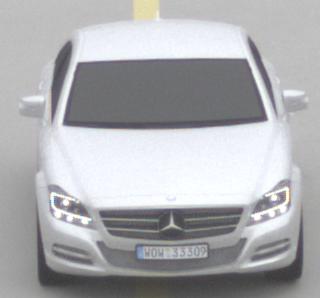
Make: Mercedes-Benz
Model: CLS Coupé 350
Detailed model: CLS-Class (218) Coupé
Model produced from: 2011/01
Model produced until: 2014/07
Doors: 4
Color: white
Road condition: dry road
Daytime: midday
Contrast: low contrast